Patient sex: M
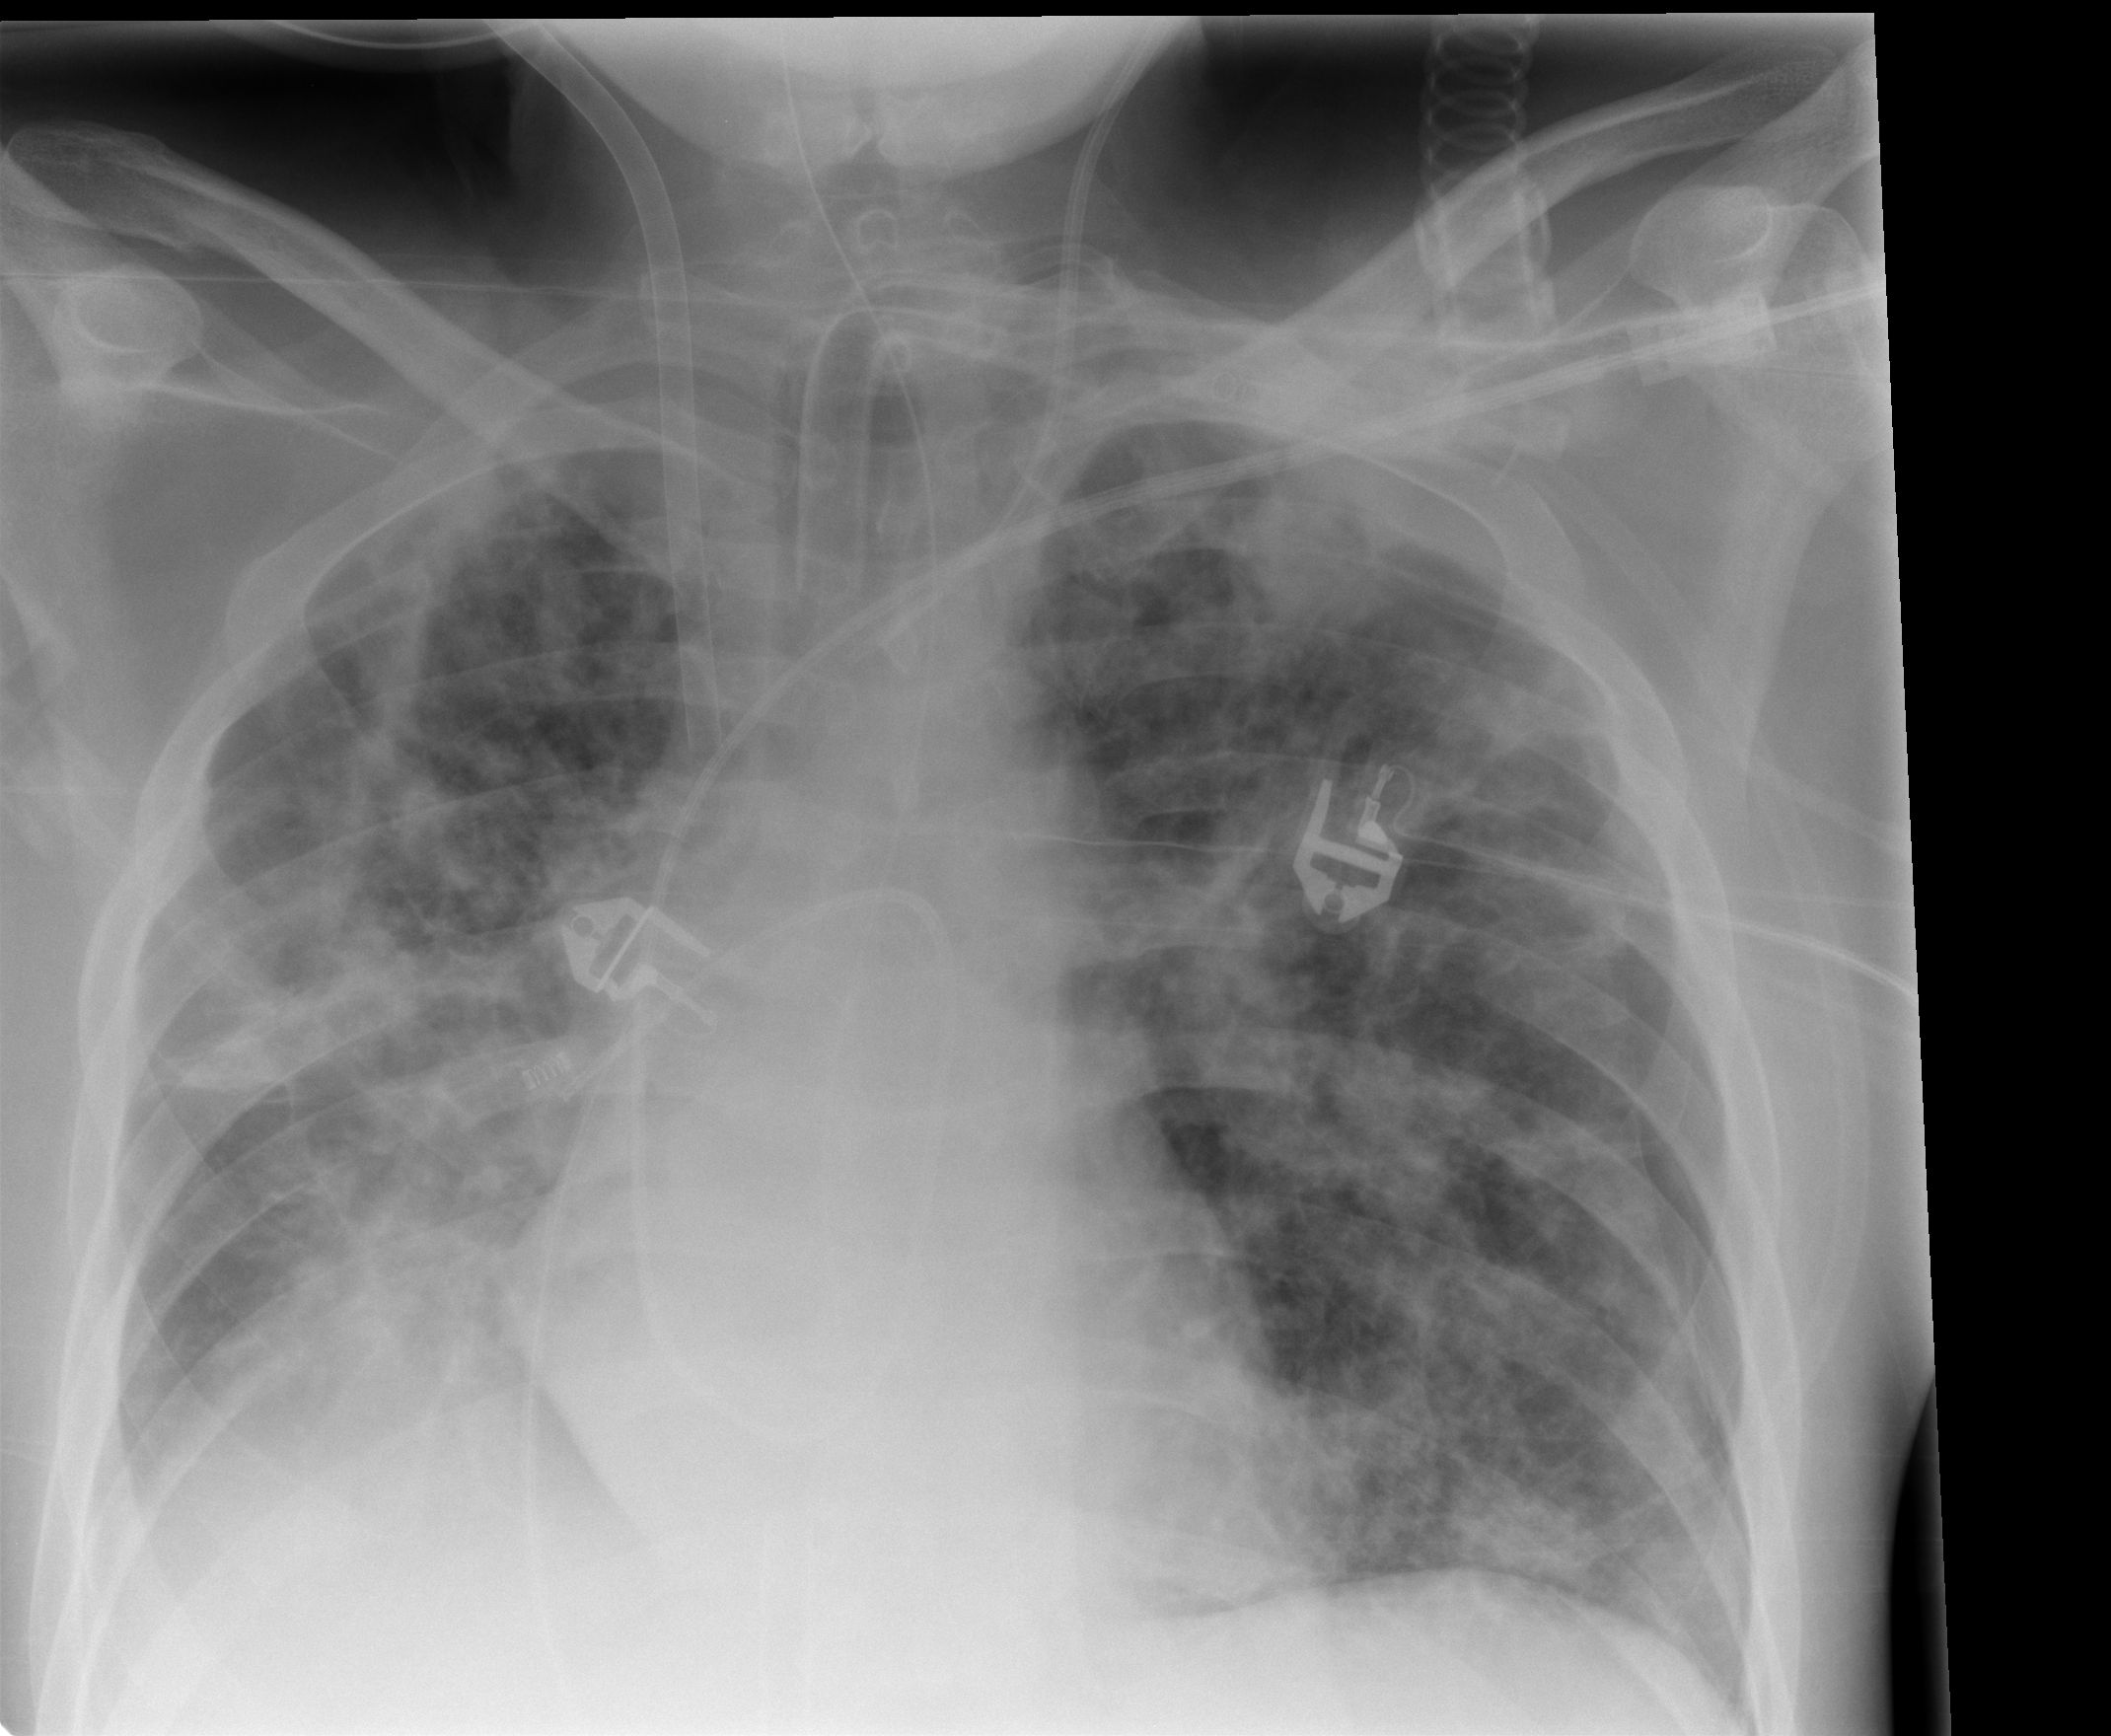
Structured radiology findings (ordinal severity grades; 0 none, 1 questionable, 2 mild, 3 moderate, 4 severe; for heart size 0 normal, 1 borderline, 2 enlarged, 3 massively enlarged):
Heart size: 0
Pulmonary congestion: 3
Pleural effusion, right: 2
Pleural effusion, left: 0
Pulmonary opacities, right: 3
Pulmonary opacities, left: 3
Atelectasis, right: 3
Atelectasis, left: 3